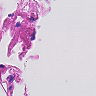
Metastatic tissue present: no